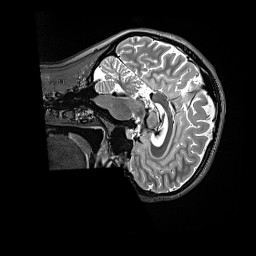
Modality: T2w
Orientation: sagittal
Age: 20
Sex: female
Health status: ill
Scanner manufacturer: siemens
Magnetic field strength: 3 T
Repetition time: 3.2 s
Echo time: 0.564 s